Question: I have a gallery using 'UICollectionView' that prepared using main.storyboard. I have a few 'UIViews' and 'UIButton' placed between 'UICollectionView' and 'UICollectionViewCell'. When I test the app, some of the 'UIViews' and 'UIButtons' disappear.

But I have another catalog scene which prepared using the same way and everything is there. What seems to be the issue?
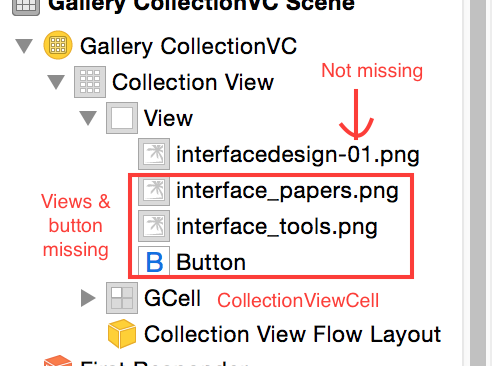
Answer: I wouldn't mess with the UICollectionView's view hierarchy this way. Since it handles its own list of subviews, yours may be obstructed. I would suggest one of those two methods:
1. Set your UICollectionView background as [UIColor clearColor], and put your own views behind that UICollectionView, in a hierarchy similar to this: UIView Your Custom Views UICollectionView
2. Use the UICollectionView's decoration views. You can read more about them here, in the "Including Decoration Views in Your Custom Layouts" section. Decoration views are visual adornments that enhance the appearance of your collection view layouts. Unlike cells and supplementary views, decoration views provide visual content only and are thus independent of the data source. You can use them to provide custom backgrounds, fill in the spaces around cells, or even obscure cells if you want. Decoration views are defined and managed solely by the layout object and do not interact with the collection view's data source object.